Question: I'm developing a component which has the below structure. This system is developed under Multi-Tenant concept.

www.a.com, www.b.com, www.c.com are web sites which are in . Each website have their own . That's doable.
The system which is ran on these from the mentioned above(templates etc). www.a.com, www.b.com, www.c.com where all . Since the system is developed according to MVC what I want to do is have a single model(multiple models) where all the logic is contained. So
According to my research, model should be maintained in the cloud. How can I implement such a requirement with MVC(Given I'm using Joomla as my CMS, MySQL as DBs) ? How can I have a single model for all the 3 sites ?
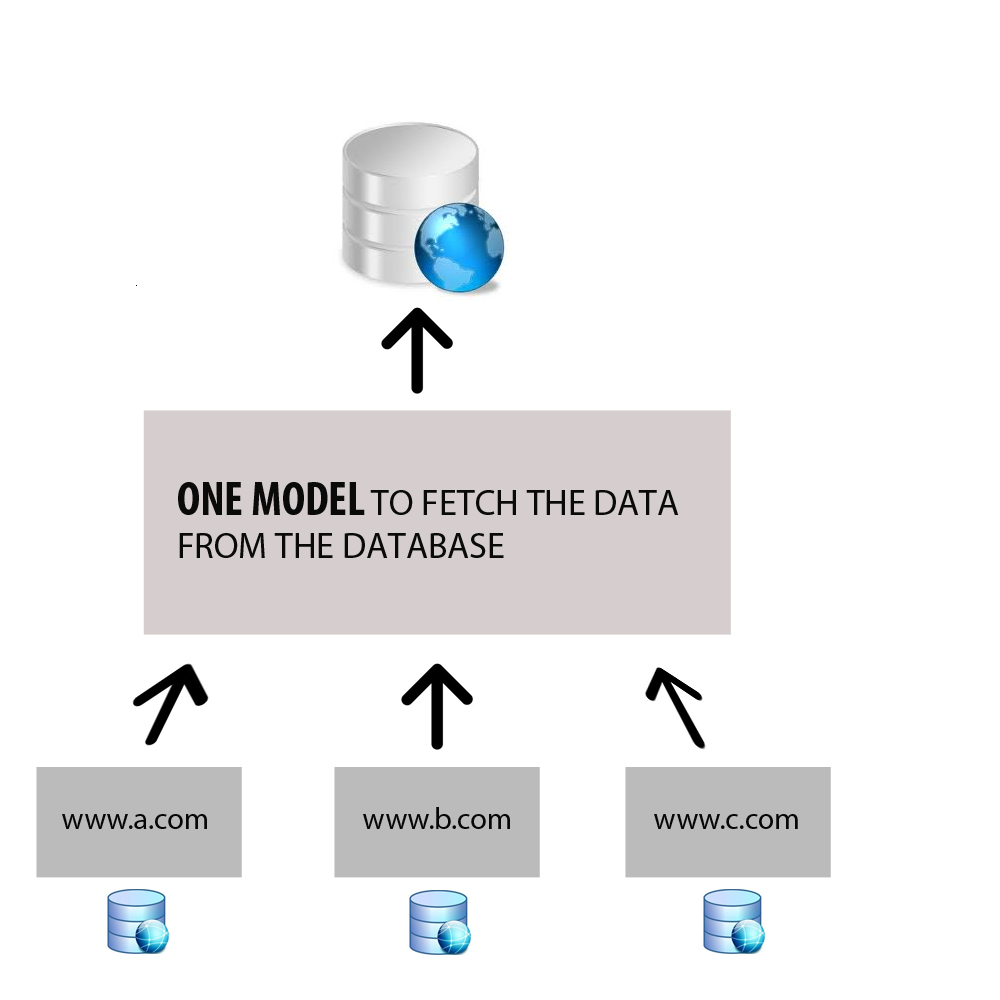
Answer: You can put more than one domain on the very same joomla installation without any changes, just add a plugin that's called virtualdomains which will allow you (for free) to choose template and - thus - menus, extensions and available pages for each domain;
Maintenance-wise this will be easy since all is in one box; but the users will see three sites with different content, layout and urls.
Just a couple of warnings:
1) make sure no scripts or css or other local resources are invoked with the url (http://www.a.com/template/xxx/js/jquery.autocomplete.js) vs /template/xxx/js/jquery.autocomplete.js, the first will work badly with cache.
2) handle any intricacies such as same-url on different domains with .htaccess; use a sh404 or similar component to manage the SEF urls.